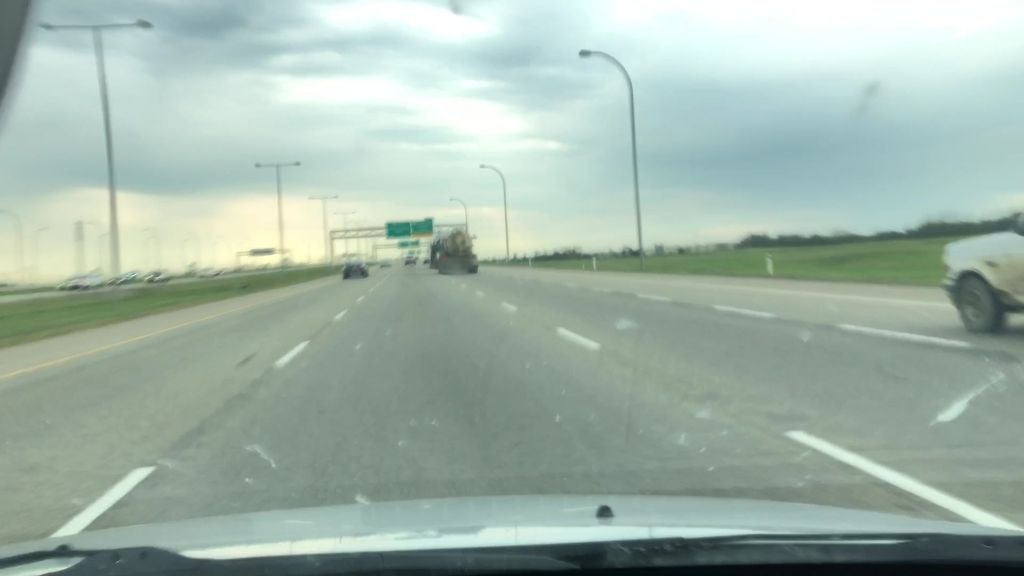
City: edmonton